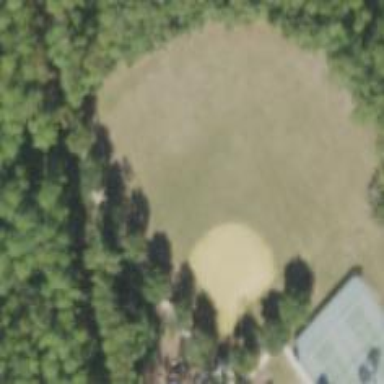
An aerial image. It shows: Baseball pitch for leisure land.